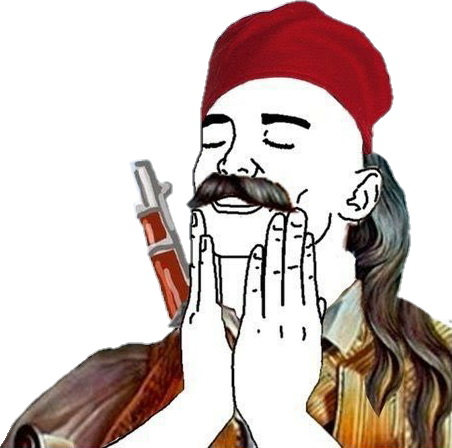
Label: 5_Feels_Good